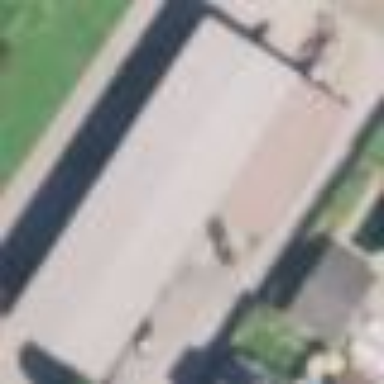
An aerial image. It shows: Car repair shop located in building.